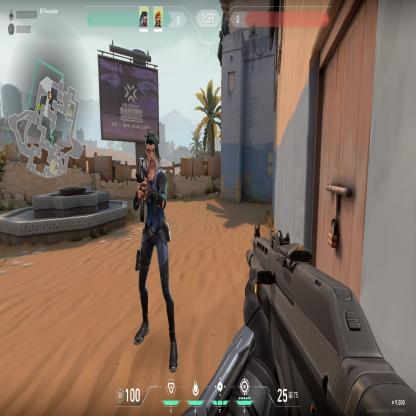
Label: teammate